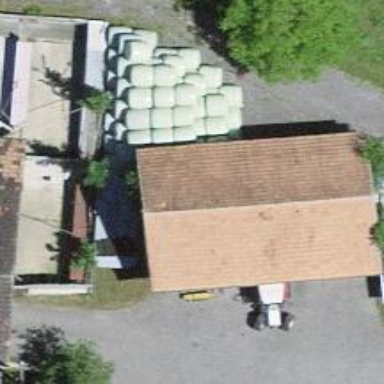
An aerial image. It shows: Rural barn.